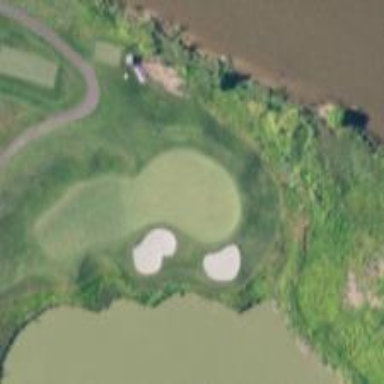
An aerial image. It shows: Golf hole.